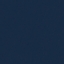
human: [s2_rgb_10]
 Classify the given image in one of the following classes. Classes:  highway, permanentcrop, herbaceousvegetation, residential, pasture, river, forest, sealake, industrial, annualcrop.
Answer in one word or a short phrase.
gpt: SeaLake